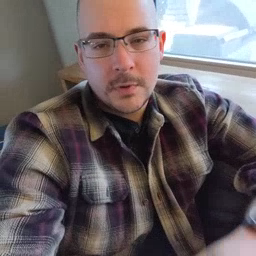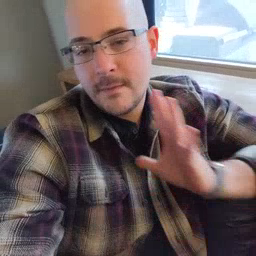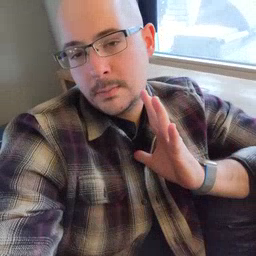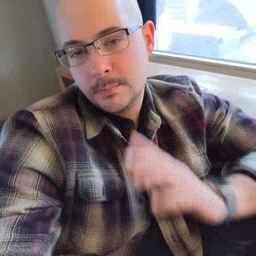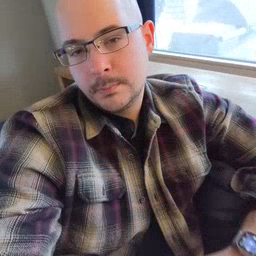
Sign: fine